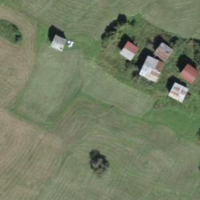
EUNIS habitat code: 24
Species observed at this site:
Berberis vulgaris